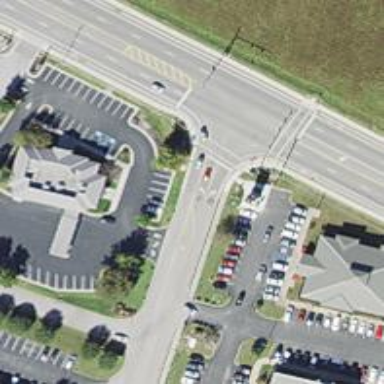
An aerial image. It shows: Uncontrolled road crossing.